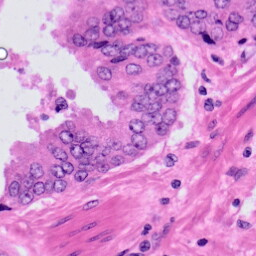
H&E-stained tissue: Prostate